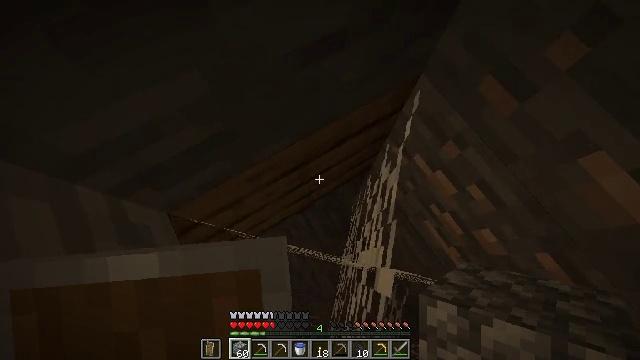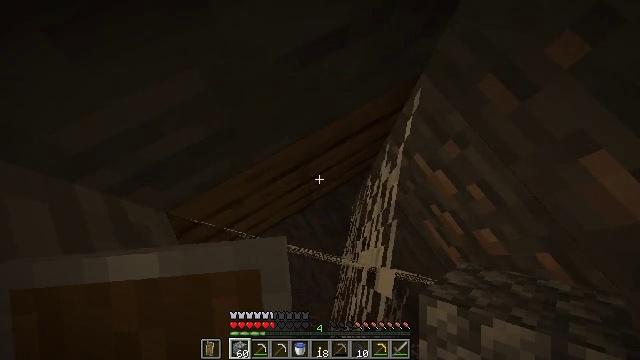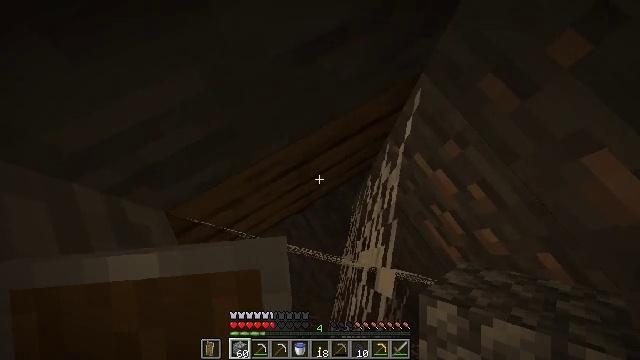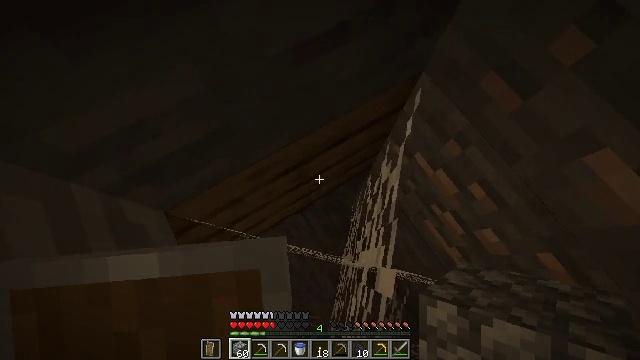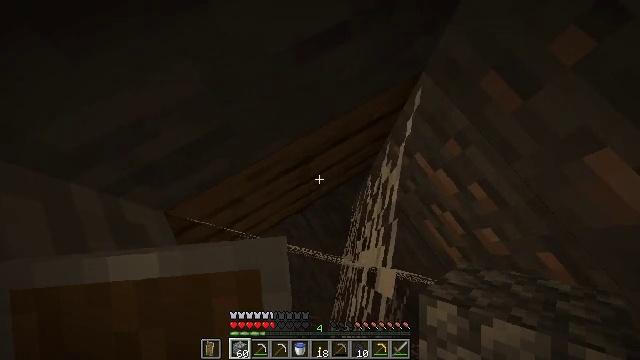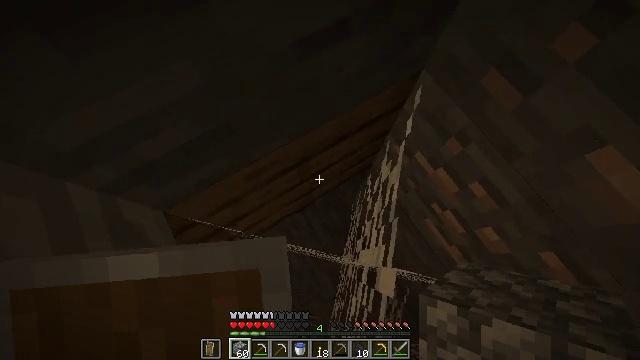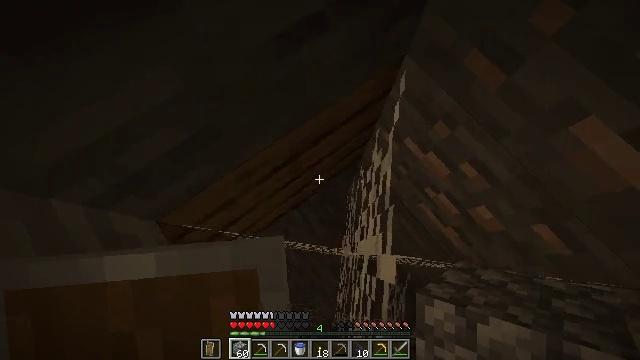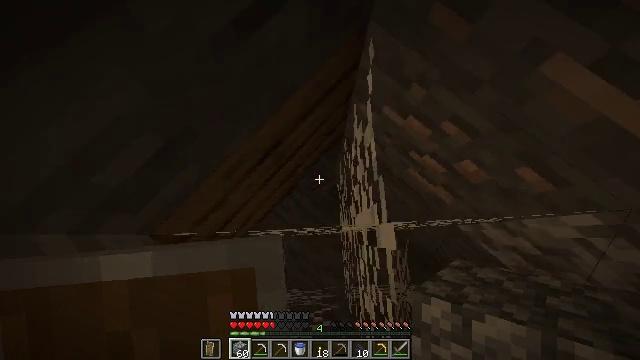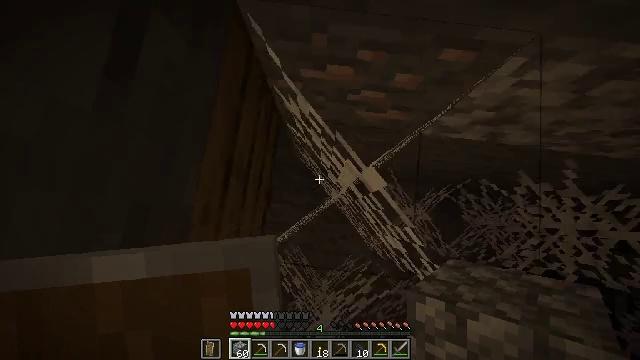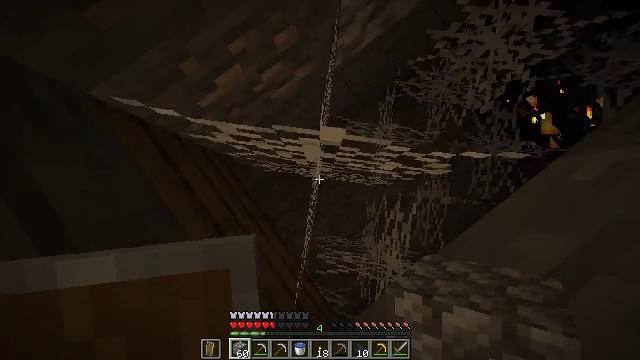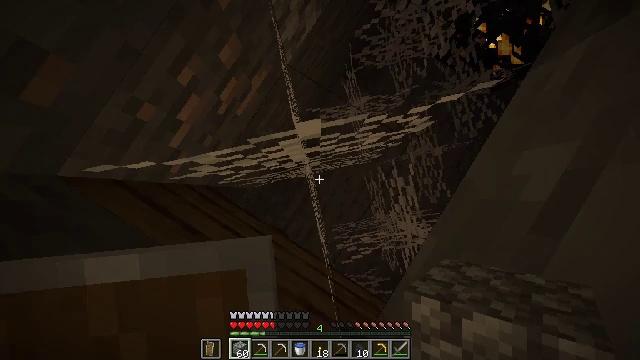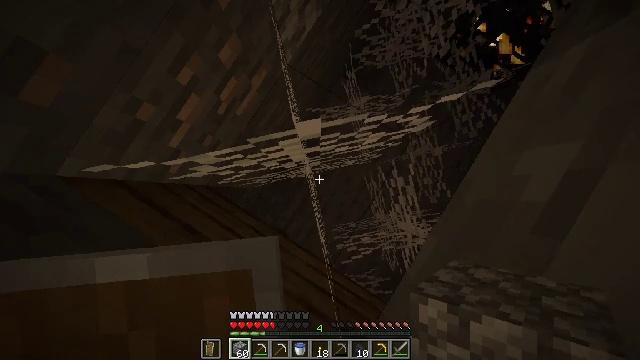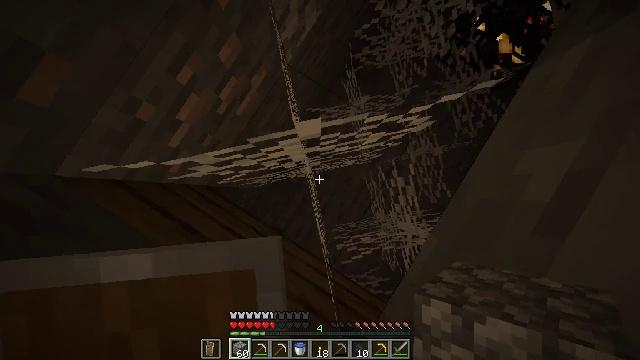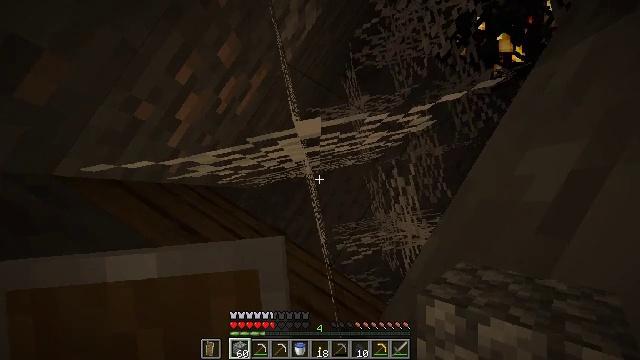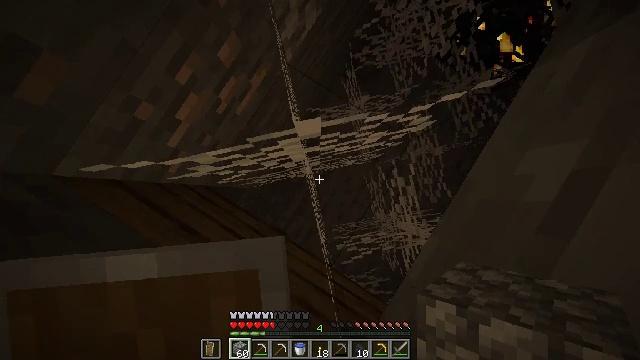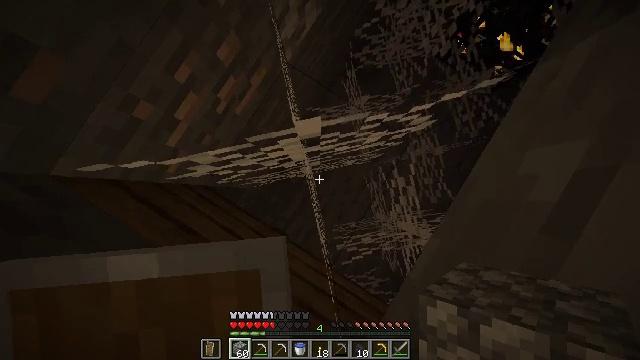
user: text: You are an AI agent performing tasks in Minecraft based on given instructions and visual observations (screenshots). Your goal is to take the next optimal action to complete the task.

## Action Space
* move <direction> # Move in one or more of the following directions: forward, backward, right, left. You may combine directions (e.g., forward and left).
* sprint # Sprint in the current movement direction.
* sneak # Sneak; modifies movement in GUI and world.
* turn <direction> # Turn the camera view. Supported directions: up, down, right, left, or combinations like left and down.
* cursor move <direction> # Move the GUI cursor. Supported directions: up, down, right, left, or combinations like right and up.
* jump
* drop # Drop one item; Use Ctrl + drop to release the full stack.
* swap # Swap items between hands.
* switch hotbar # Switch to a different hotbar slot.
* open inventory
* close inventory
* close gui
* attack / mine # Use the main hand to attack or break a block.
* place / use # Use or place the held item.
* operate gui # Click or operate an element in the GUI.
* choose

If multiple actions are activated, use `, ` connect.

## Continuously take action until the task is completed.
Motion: motion action
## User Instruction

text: Break the cobweb with a sword.
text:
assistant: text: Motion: use / place, jump
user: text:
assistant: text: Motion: use / place, jump
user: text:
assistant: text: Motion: jump
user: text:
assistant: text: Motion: use / place, jump
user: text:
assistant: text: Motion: use / place, jump
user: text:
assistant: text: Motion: turn right and down, jump
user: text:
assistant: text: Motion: turn right and down, jump
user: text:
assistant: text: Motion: turn right and down, jump
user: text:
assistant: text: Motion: turn right and down, jump
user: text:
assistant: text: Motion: turn right and down, jump
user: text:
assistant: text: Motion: jump
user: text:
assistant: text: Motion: jump
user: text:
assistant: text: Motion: jump
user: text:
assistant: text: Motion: jump
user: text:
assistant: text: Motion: jump
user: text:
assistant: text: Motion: jump
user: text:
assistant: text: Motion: jump
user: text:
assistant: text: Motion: jump
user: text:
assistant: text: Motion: jump
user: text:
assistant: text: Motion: jump
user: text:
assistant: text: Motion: jump
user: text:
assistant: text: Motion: jump
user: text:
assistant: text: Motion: jump
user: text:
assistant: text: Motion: jump
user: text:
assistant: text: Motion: jump
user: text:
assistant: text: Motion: jump
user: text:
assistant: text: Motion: jump
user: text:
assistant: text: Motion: jump
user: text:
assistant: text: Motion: jump
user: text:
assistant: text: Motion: jump